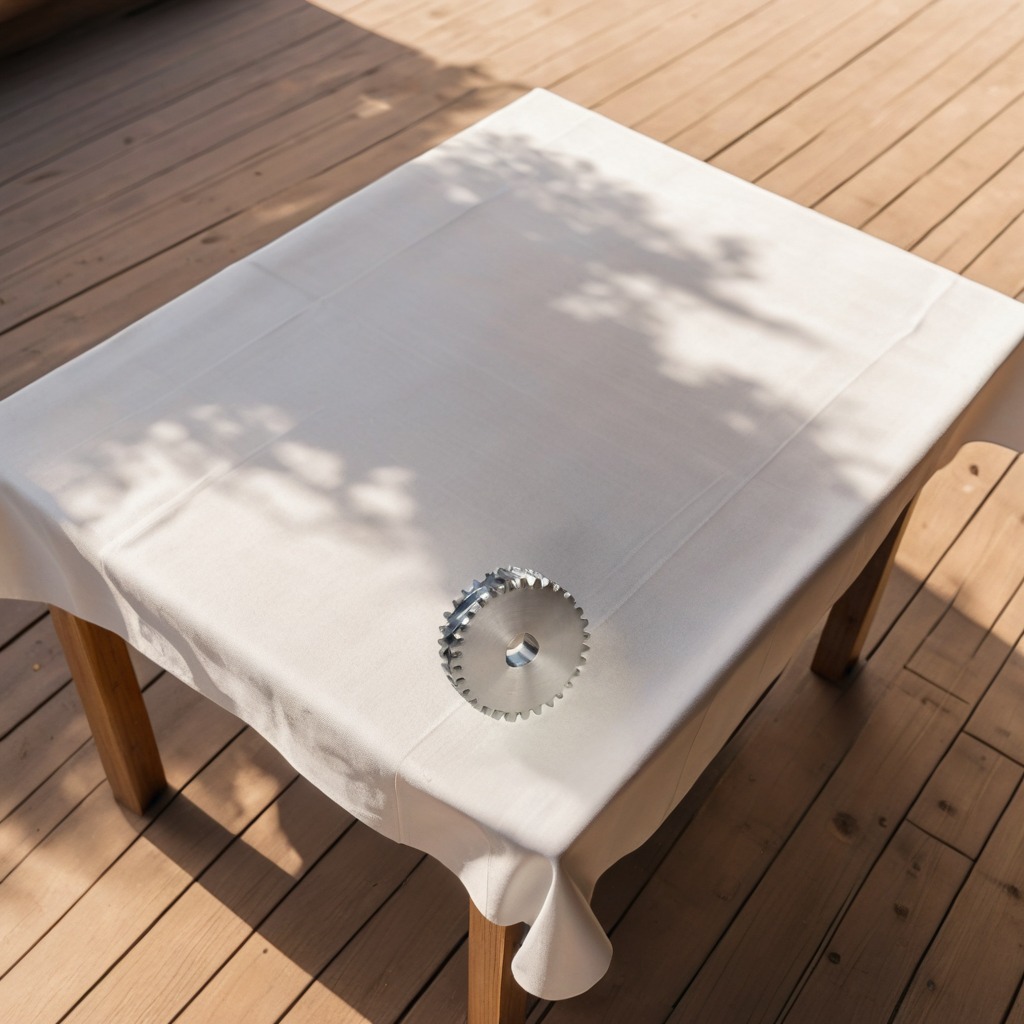
A steel gear with teeth is lying on a wooden table.